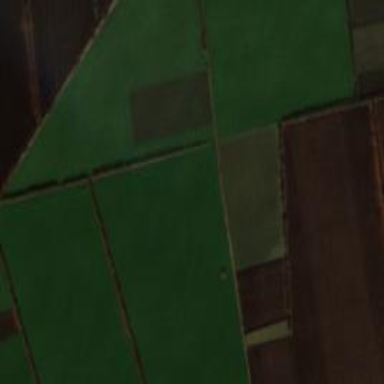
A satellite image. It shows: View of farmland.